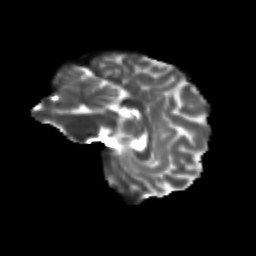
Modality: T2w
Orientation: sagittal
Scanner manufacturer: siemens
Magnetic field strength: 3 T
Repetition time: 9.2 s
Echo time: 0.084 s